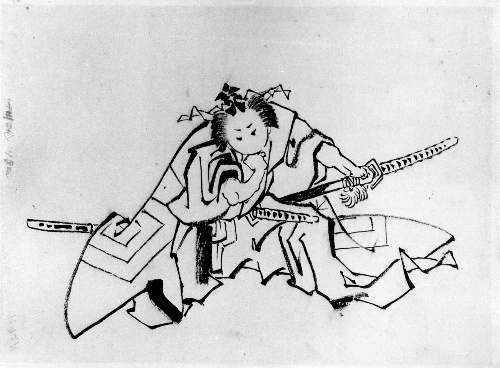
Artist: Katsushika Hokusai
Artist bio: Japanese, Tokyo (Edo) 1760–1849 Tokyo (Edo)
Date: 18th–19th century
Object type: Drawing
Classification: Paintings
Medium: Ink on paper
Culture: Japan
Period: Edo period (1615–1868)
Dimensions: 9 3/4 x 13 5/8 in. (24.8 x 34.6 cm)
Department: Asian Art
Credit line: Gift of Annette Young, in memory of her brother, Innis Young, 1956
Accession year: 1956
Repository: Metropolitan Museum of Art, New York, NY
Tags: Men|Actors